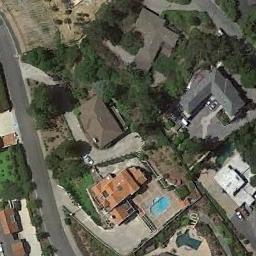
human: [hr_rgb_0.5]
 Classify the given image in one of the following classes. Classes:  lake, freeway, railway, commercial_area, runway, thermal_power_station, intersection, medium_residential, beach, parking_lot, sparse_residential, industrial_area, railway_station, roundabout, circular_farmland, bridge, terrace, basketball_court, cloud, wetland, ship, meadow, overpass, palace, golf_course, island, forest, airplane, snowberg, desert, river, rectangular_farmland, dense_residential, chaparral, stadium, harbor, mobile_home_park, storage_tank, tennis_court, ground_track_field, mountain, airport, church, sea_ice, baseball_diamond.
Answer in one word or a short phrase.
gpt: medium_residential